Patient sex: M
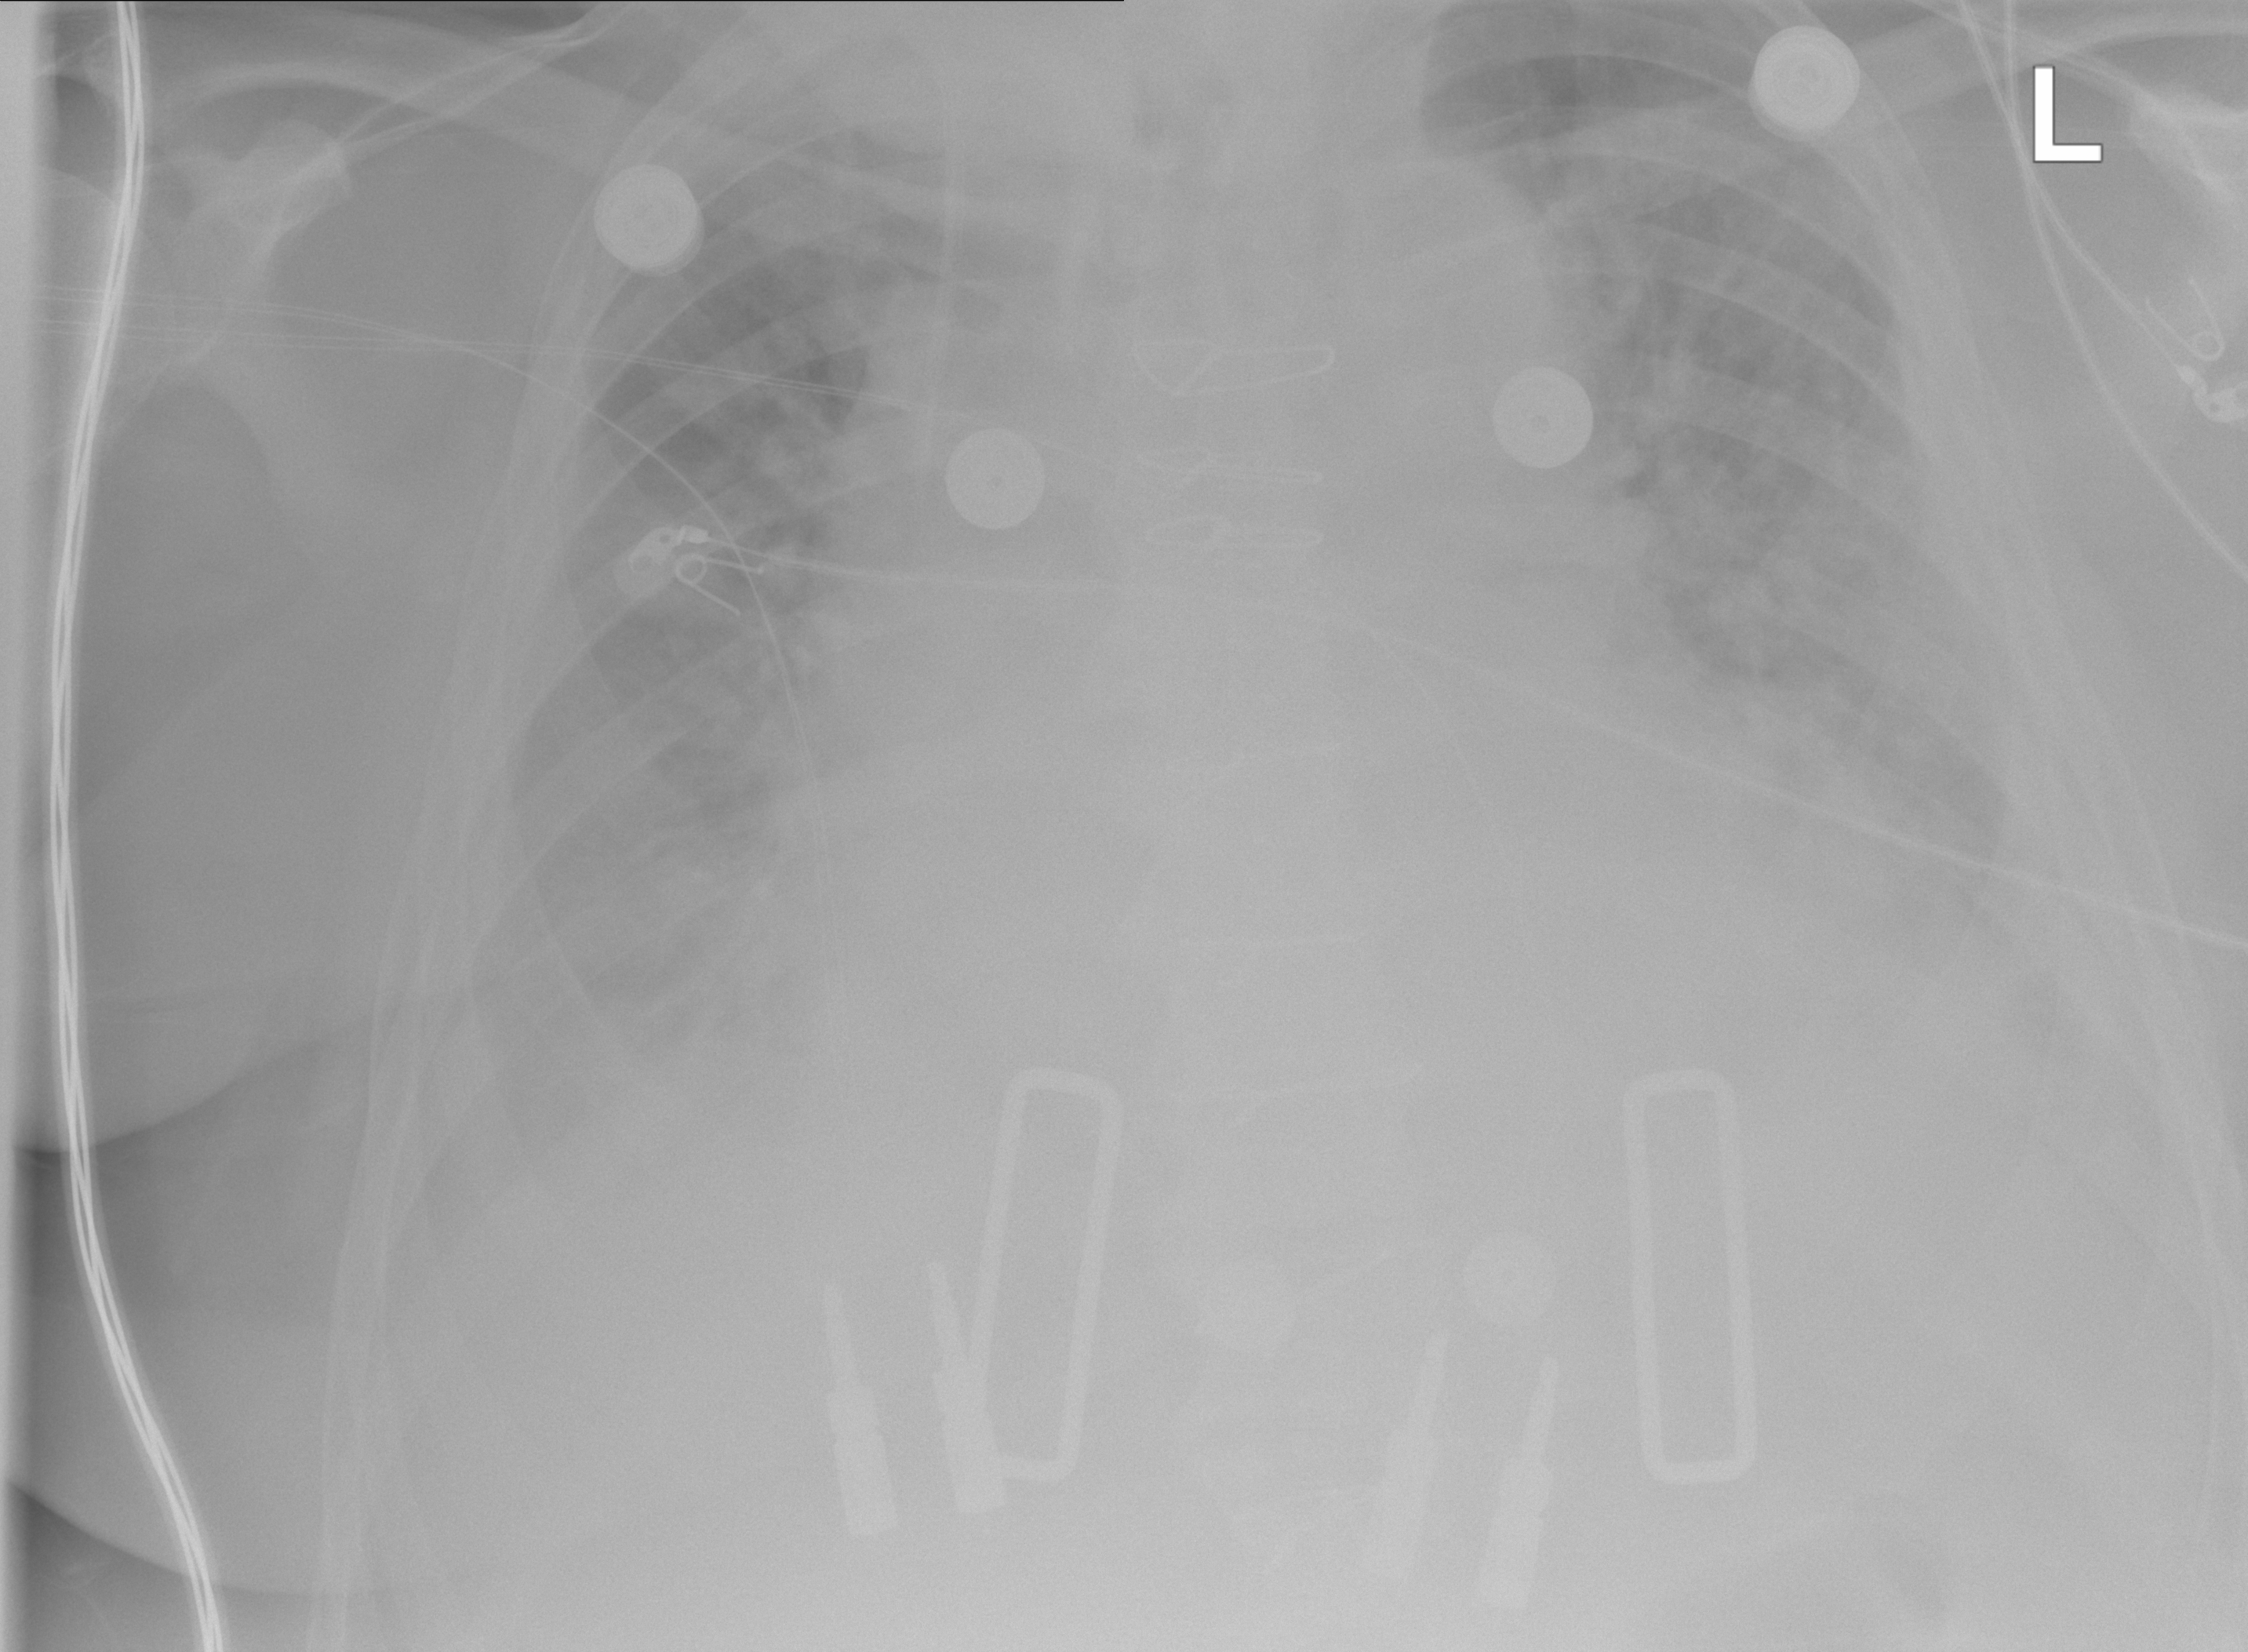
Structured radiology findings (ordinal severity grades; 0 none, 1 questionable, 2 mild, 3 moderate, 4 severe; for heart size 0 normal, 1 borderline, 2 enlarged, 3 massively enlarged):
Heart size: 2
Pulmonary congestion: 3
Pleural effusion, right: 3
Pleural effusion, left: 3
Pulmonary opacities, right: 2
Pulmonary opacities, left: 2
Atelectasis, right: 2
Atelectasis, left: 2